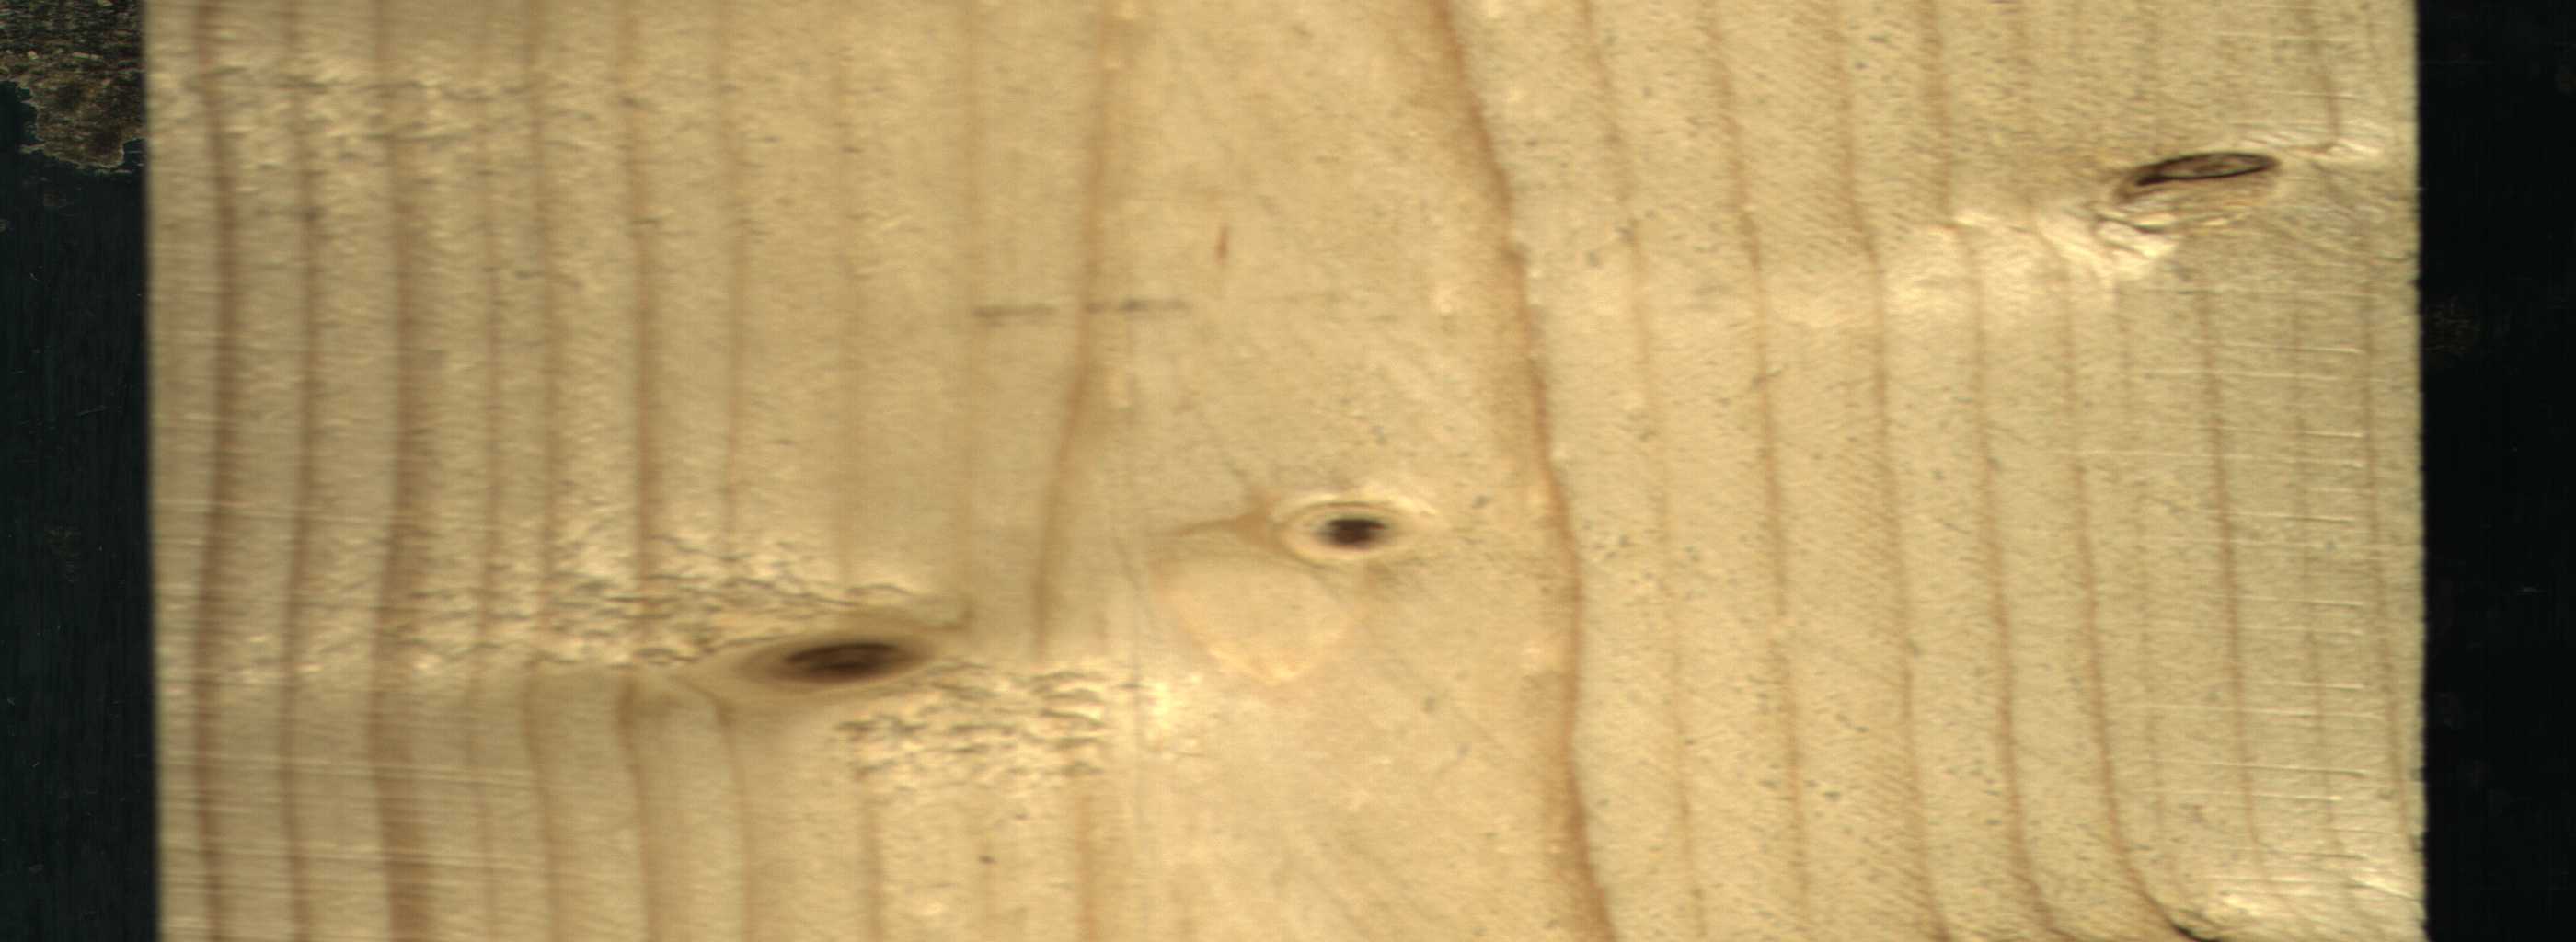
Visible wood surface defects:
Dead_Knot
Live_Knot
Live_Knot